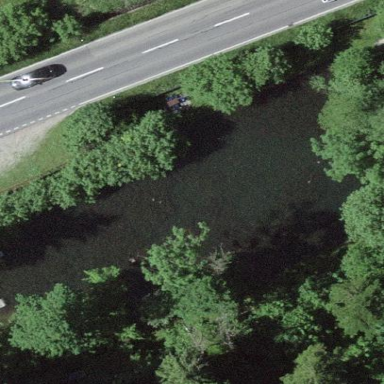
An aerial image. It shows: Serene pond surrounded by nature.